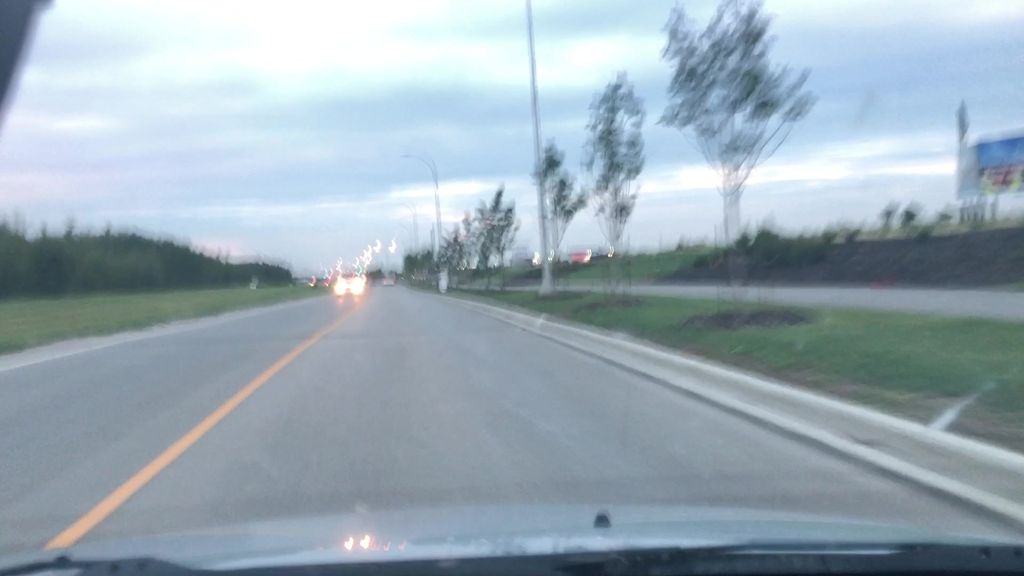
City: edmonton